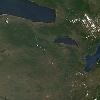
Label: land